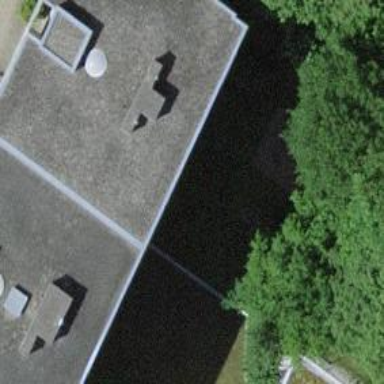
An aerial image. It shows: Apartment building with flat roof.